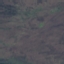
Land use / land cover: HerbaceousVegetation